Aerial crown-view tile of a tropical tree (Barro Colorado Island, Panama), acquired 20250818:
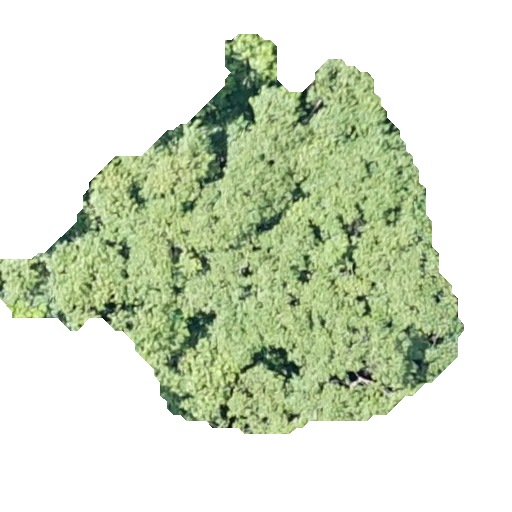
Species: Luehea seemannii
GBIF accepted scientific name: Luehea seemannii
Crown area: 159.484 m²